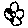
Label: flower